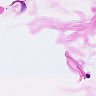
Metastatic tissue present: no